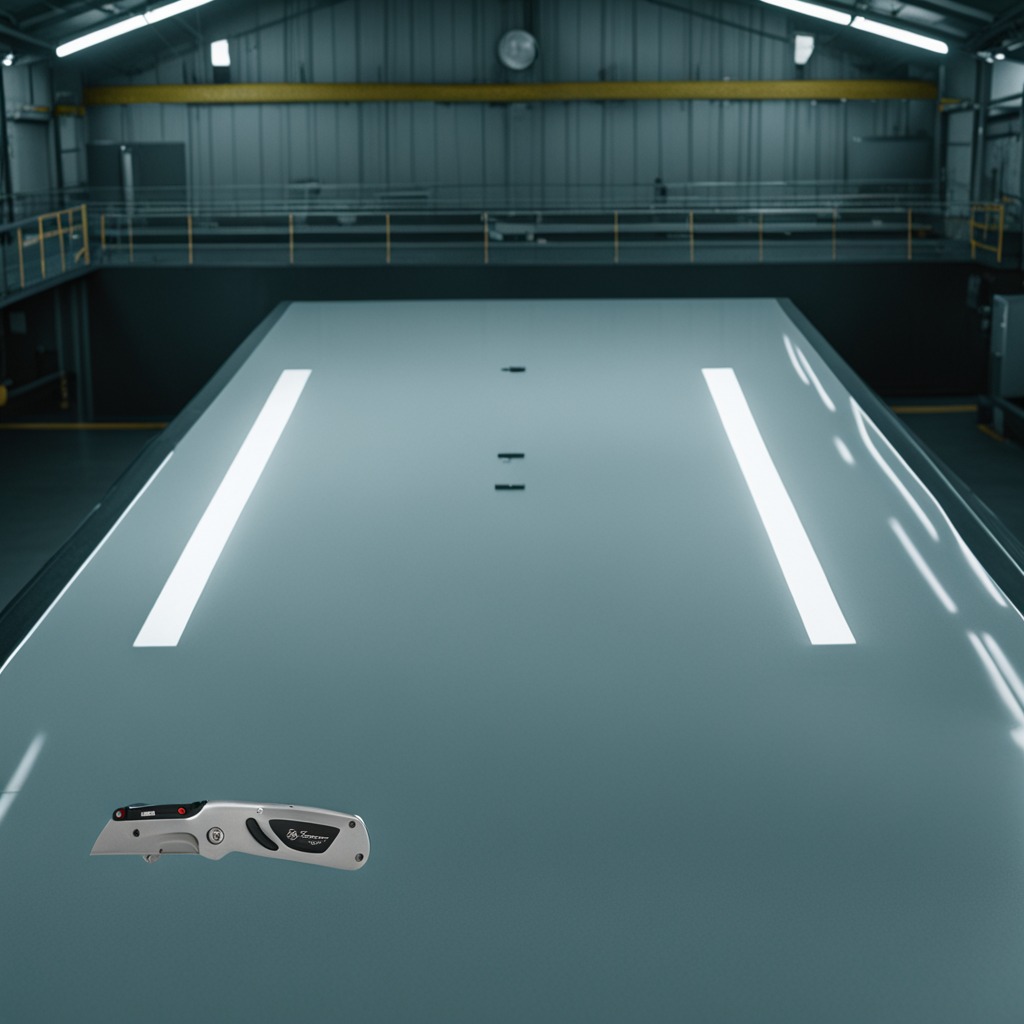
A utility knife is lying on a high-gloss table in a ship maintenance bay industrial lighting.